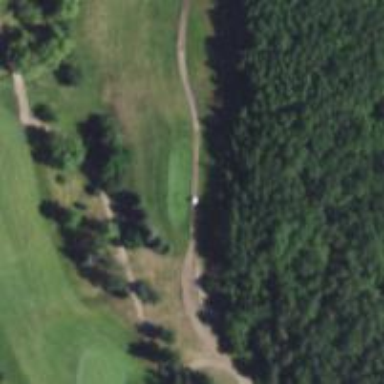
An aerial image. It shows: Path designated for golf carts.